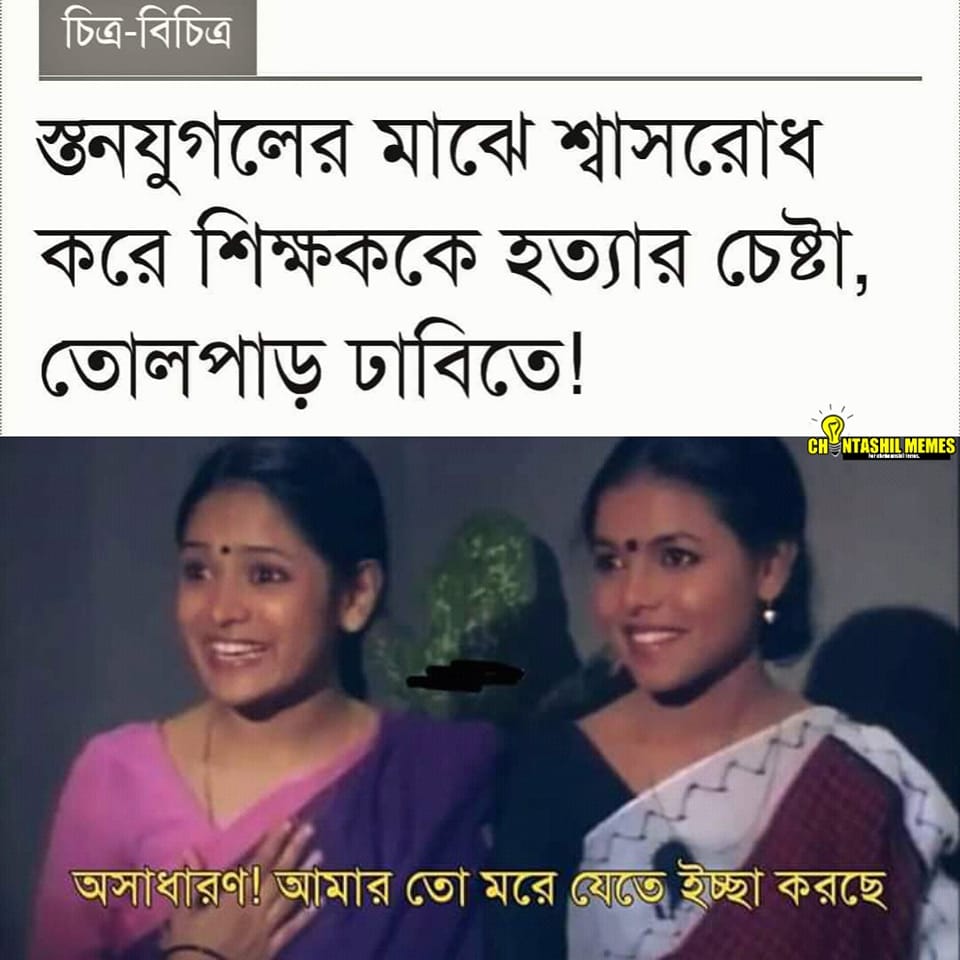
Caption: স্তনযুগলের মাঝে শ্বাসরোধ করে শিক্ষককে হত্যার চেষ্টা, তোলপাড় ঢাবিতে !    অসাধারণ !  আমার তো মরে যেতে ইচ্ছা করছে
Label: non-hate